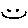
Label: smiley face